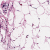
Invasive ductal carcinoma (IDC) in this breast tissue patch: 0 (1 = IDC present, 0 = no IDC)